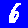
Digit: 6